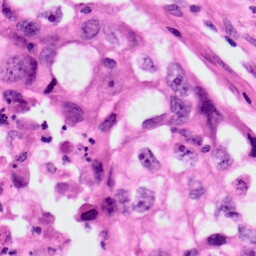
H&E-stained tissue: Lung